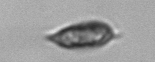
Label: Prorocentrum_triestinum